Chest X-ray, PA view. Patient: 35 years old, sex M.
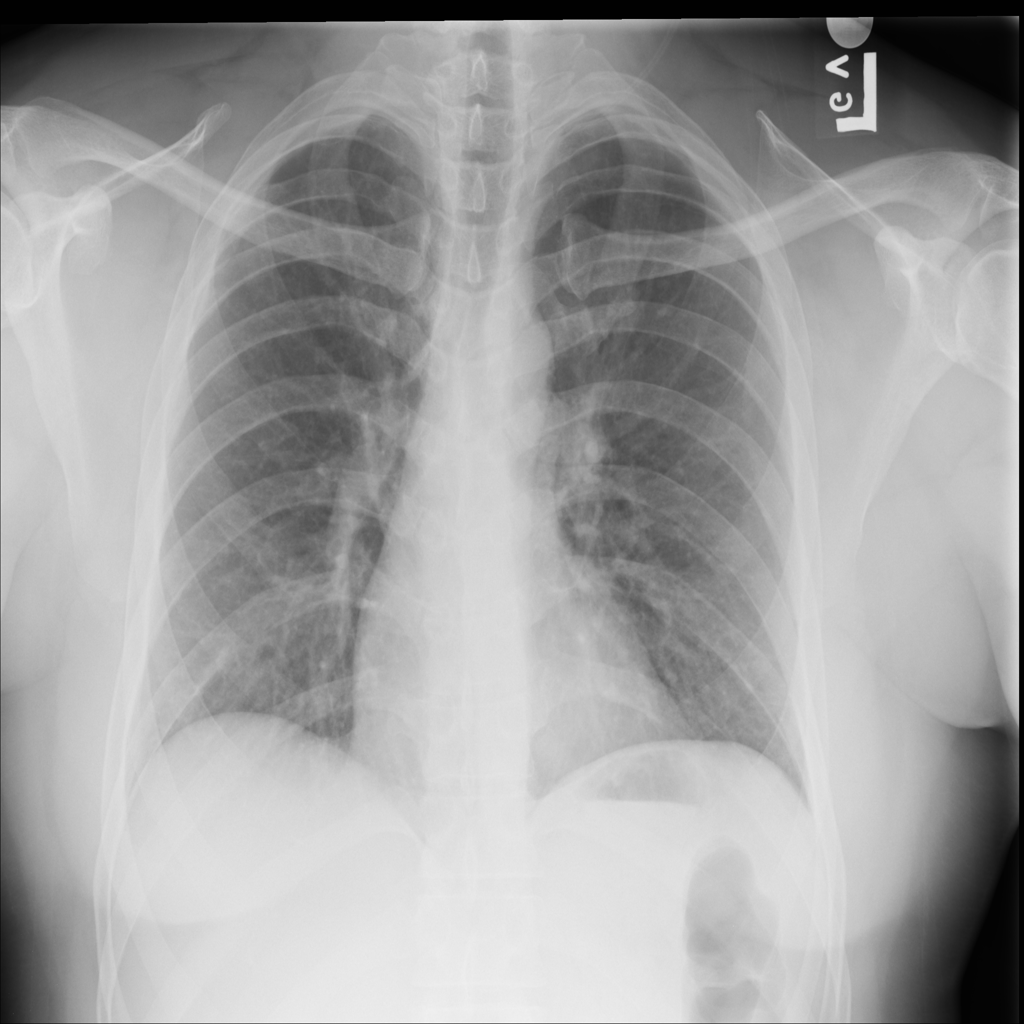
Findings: No Finding